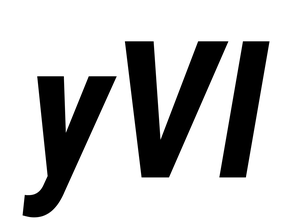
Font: Roboto-Italic_Condensed_Bold_Italic